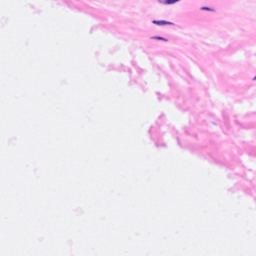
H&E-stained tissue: Breast